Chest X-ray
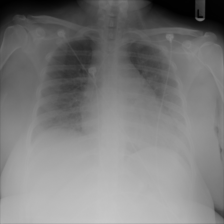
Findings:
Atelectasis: negative
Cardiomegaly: negative
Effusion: negative
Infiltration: positive
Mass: negative
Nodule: negative
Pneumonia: negative
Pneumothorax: negative
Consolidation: negative
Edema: negative
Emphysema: negative
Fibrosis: negative
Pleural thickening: negative
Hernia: negative